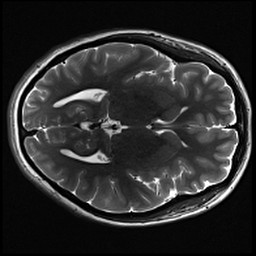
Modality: inplaneT2
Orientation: axial